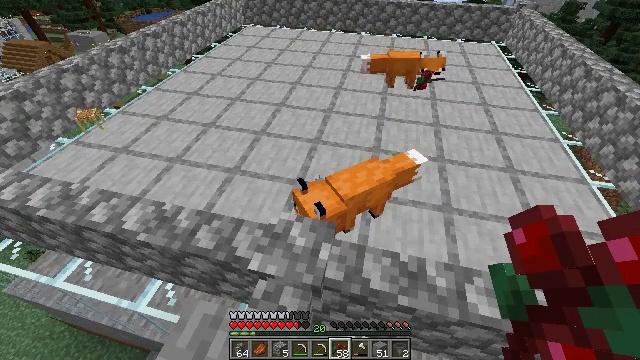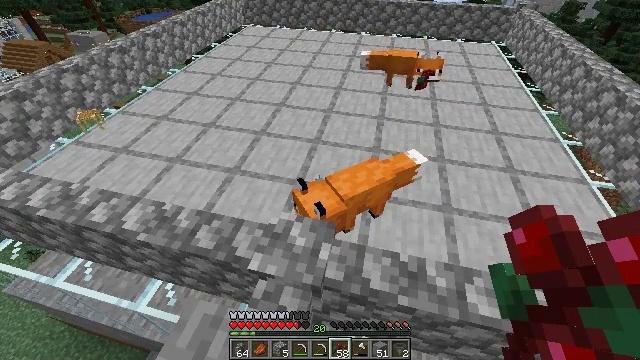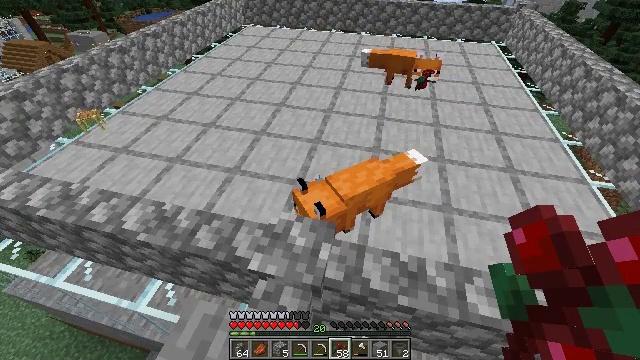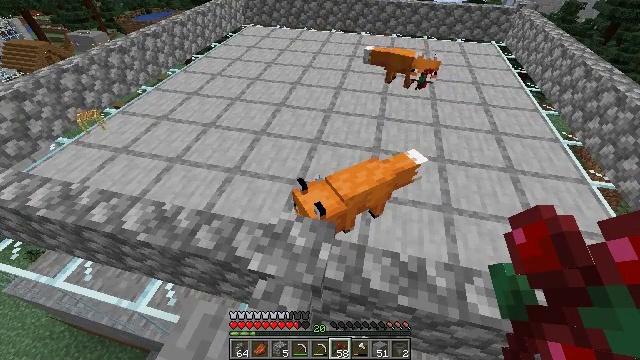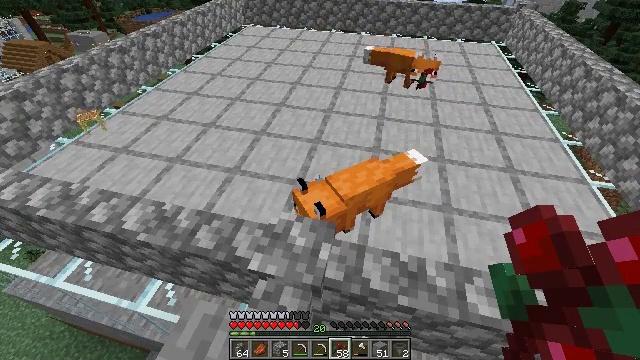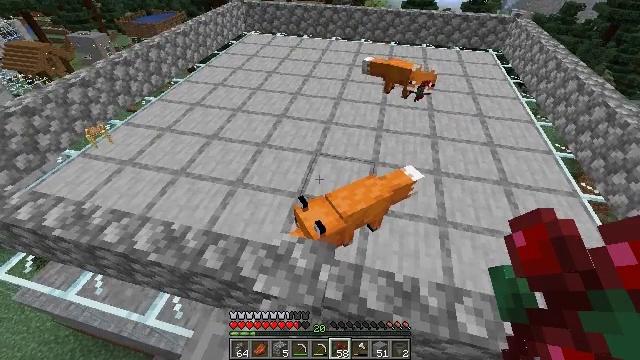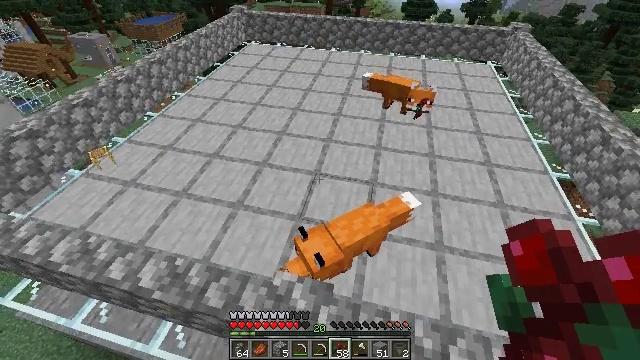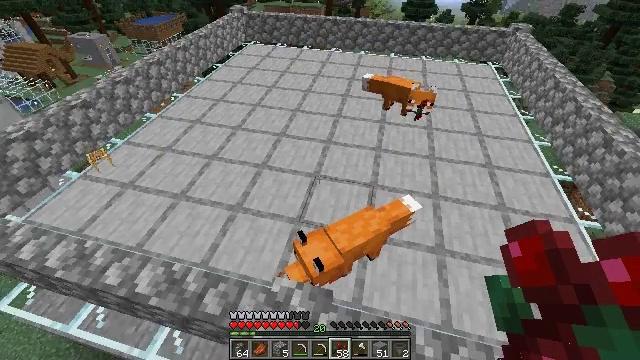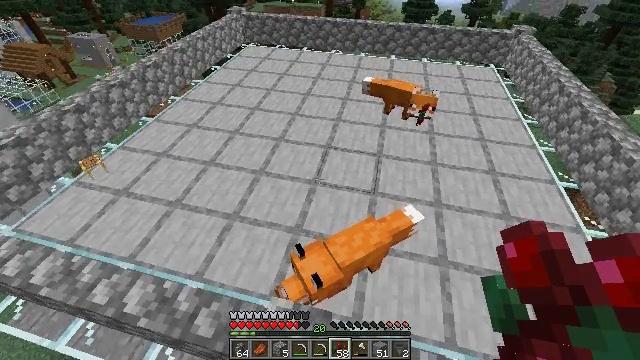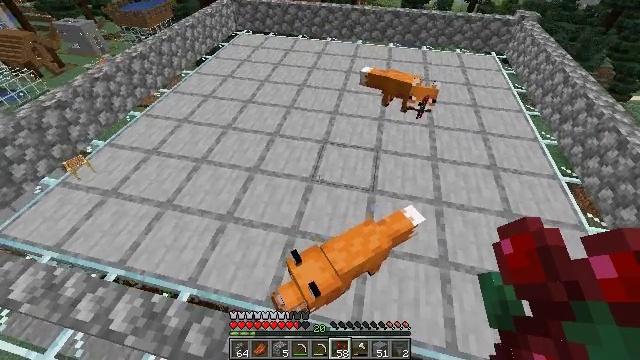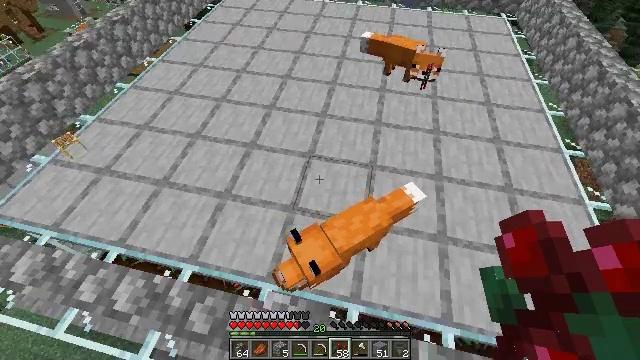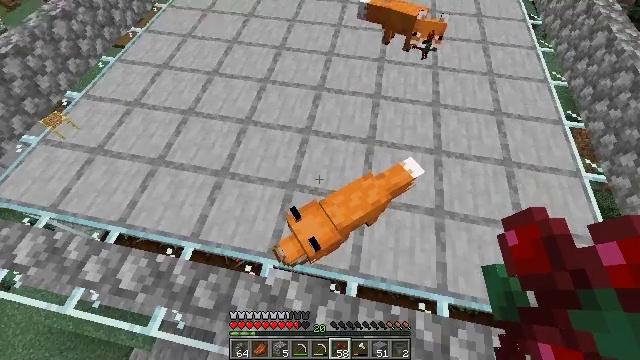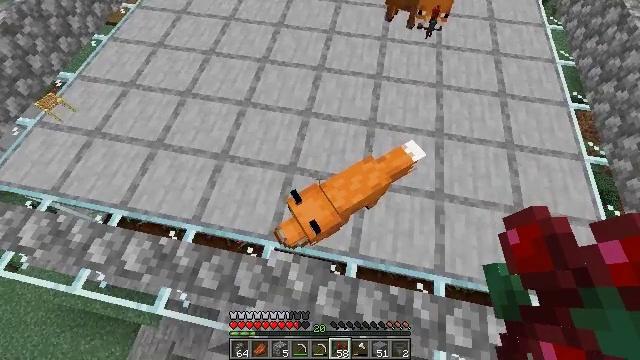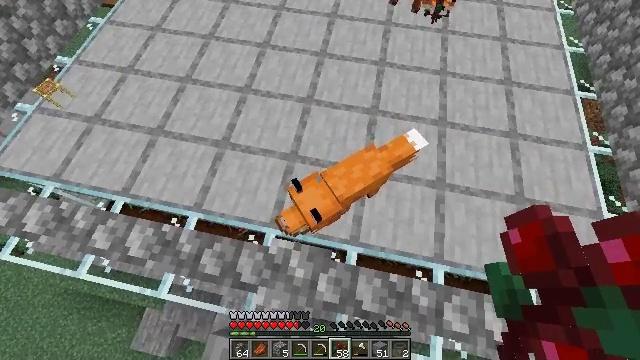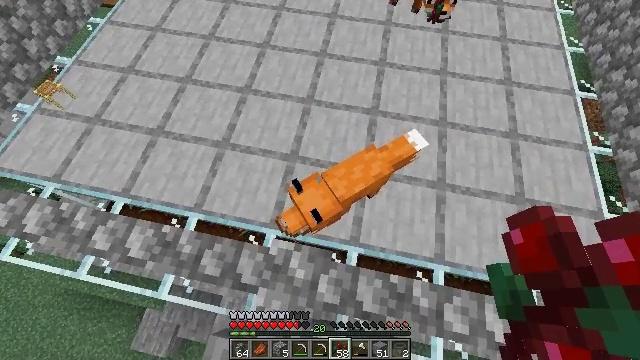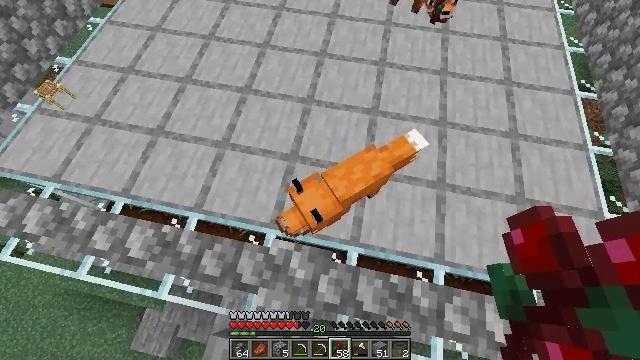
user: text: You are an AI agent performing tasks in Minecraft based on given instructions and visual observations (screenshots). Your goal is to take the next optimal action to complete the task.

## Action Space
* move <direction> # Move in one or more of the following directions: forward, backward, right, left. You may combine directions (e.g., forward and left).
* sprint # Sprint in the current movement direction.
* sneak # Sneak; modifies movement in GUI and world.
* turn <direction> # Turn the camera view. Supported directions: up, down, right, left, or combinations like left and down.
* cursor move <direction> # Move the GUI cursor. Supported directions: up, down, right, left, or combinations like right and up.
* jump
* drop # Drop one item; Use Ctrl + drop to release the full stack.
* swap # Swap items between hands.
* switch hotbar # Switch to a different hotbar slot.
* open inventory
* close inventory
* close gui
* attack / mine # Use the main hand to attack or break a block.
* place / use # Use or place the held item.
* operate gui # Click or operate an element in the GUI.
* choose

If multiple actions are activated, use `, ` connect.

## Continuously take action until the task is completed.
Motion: motion action
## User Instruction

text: Remove sweet berries from the inventory.
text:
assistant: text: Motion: no_op
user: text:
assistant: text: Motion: no_op
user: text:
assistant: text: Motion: no_op
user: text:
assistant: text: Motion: no_op
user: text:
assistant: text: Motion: move forward
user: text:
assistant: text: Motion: move forward
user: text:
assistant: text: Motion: move forward
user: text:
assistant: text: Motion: move forward
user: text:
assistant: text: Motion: turn down
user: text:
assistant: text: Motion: turn down
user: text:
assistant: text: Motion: turn right and down
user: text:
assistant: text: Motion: turn down
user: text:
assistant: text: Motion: turn down
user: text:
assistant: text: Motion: no_op
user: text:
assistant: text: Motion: no_op
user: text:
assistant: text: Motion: no_op
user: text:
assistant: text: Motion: no_op
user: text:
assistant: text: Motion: no_op
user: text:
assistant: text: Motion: no_op
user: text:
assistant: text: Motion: no_op
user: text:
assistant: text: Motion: no_op
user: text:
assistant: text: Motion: no_op
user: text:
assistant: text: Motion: no_op
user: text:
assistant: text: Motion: no_op
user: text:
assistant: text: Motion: turn left
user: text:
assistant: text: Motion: turn left and up
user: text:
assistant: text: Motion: turn left and up
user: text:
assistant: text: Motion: turn left
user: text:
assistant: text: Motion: no_op
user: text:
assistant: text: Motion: no_op